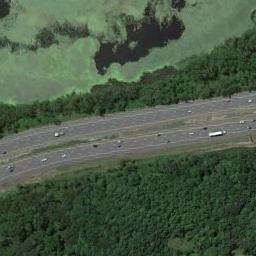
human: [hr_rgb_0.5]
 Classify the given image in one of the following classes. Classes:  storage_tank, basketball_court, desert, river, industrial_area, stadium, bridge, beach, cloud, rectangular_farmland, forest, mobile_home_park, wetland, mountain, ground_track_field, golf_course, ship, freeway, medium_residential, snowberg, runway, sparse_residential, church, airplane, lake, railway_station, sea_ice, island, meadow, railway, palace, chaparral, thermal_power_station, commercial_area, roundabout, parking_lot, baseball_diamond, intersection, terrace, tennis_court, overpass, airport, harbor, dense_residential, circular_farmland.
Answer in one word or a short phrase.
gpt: freeway